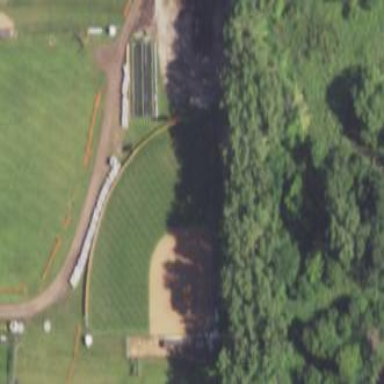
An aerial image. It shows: Softball pitch designated for baseball sports.